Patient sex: M
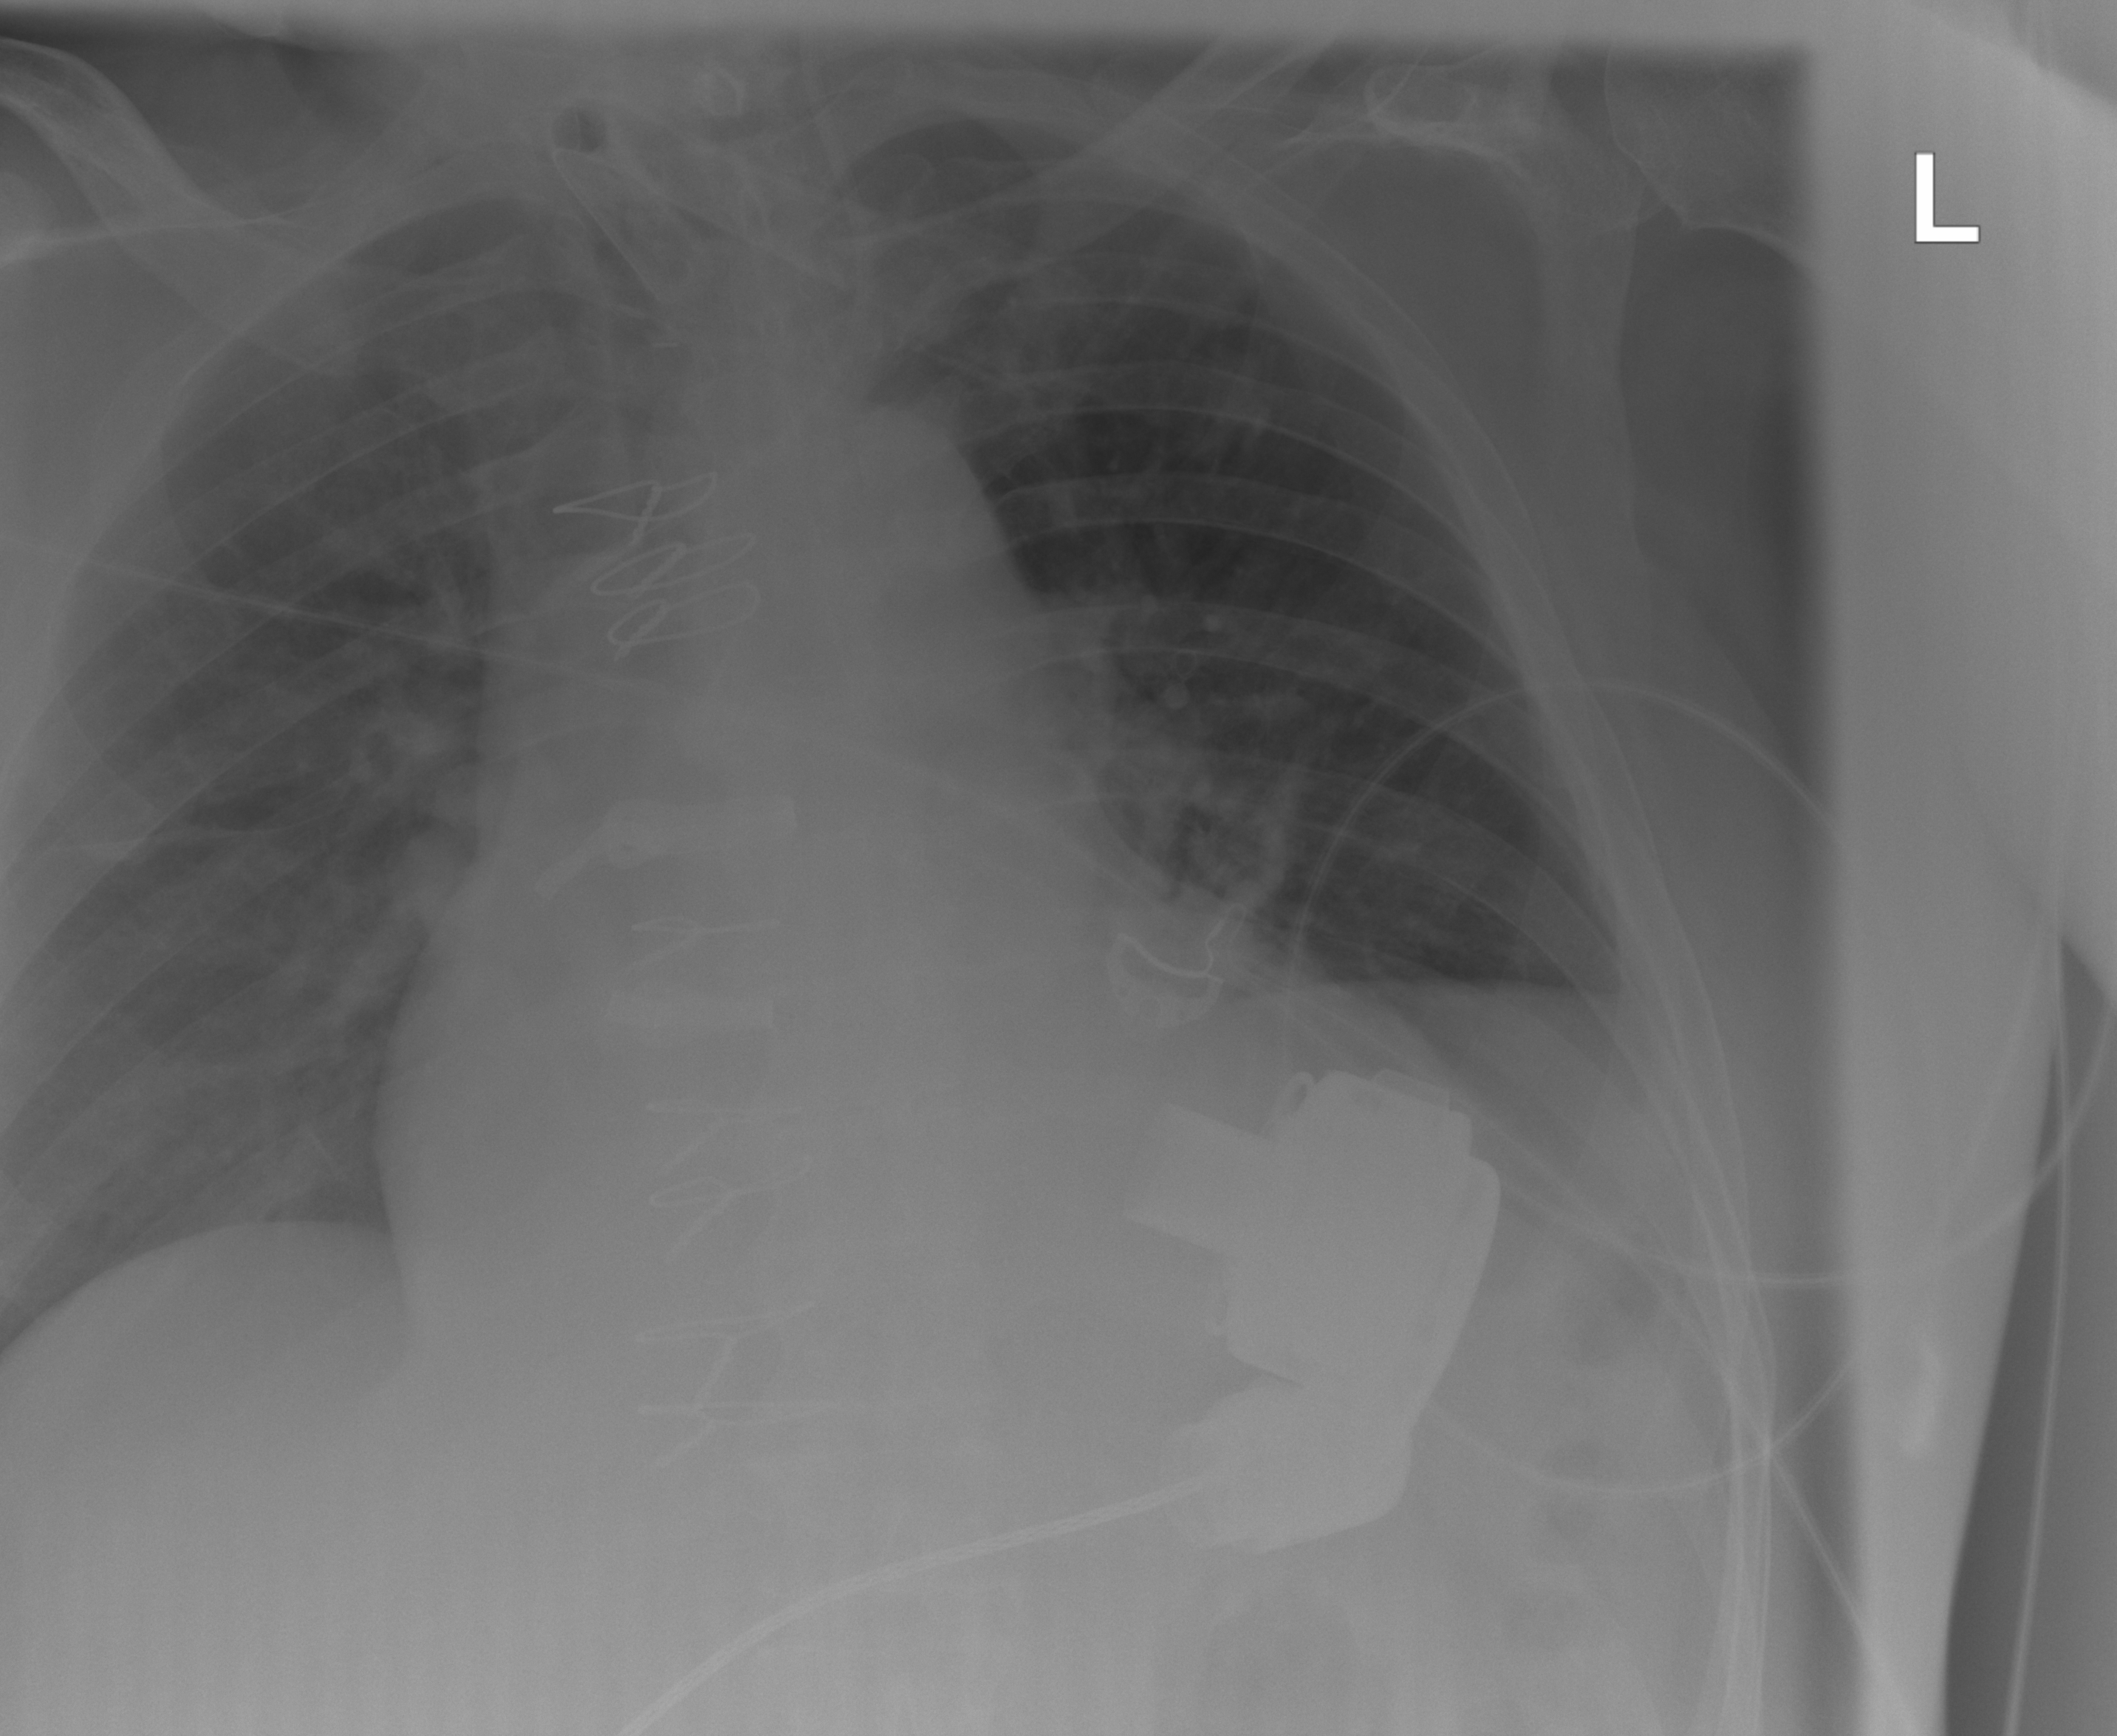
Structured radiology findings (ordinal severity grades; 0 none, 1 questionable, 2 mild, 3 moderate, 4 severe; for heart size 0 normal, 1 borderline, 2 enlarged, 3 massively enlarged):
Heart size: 3
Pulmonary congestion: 0
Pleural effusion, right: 0
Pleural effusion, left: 2
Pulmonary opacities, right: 0
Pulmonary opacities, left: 0
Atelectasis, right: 0
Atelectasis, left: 2